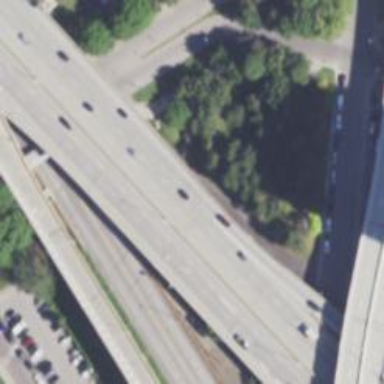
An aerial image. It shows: Viaduct bridge over motorway with asphalt surface.